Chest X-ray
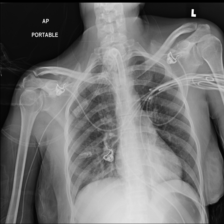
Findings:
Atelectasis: positive
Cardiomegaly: negative
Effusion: negative
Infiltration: positive
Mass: negative
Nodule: negative
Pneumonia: negative
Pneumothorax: negative
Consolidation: negative
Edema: negative
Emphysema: negative
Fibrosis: negative
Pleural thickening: negative
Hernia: negative